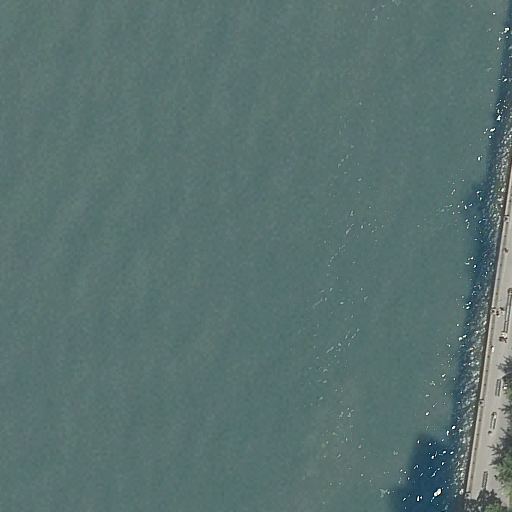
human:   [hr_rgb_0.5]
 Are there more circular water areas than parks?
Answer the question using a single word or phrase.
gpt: no

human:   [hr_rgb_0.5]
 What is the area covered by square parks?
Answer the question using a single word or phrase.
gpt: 0m2

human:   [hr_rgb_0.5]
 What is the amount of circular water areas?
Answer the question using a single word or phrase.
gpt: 0

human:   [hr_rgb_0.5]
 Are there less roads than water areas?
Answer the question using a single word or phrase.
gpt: no

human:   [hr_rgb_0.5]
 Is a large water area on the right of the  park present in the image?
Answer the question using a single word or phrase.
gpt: no

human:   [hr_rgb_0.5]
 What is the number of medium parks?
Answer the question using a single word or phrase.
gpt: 0

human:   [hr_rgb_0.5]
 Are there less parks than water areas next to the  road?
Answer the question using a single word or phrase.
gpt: no

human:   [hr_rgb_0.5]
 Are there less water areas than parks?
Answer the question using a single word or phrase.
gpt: no

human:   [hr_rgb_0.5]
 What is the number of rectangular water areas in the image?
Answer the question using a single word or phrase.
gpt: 1

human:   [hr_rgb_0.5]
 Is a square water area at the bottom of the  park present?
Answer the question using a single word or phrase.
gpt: no

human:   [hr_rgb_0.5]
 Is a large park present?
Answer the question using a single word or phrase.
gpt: yes

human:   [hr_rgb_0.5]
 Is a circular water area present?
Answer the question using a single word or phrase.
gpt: no

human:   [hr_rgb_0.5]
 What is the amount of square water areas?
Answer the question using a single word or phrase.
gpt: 0

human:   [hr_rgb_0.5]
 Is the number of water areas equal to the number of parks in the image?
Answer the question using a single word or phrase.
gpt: yes

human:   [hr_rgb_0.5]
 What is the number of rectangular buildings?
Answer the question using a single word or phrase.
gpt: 0

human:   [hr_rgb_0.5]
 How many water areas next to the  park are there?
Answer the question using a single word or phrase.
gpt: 1

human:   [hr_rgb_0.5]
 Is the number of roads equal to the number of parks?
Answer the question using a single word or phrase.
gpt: yes

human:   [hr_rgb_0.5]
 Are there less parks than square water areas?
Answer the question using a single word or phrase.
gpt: no

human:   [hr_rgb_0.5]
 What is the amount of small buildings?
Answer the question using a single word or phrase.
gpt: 0

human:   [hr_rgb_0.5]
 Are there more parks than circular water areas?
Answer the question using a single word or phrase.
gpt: yes

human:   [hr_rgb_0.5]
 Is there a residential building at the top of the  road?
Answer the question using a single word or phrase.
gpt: no

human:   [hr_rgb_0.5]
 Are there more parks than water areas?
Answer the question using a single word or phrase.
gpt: no

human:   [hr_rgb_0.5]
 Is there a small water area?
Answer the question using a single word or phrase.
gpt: no

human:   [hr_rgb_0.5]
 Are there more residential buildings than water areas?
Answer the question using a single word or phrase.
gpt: no

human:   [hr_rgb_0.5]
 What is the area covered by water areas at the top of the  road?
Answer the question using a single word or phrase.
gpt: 0m2

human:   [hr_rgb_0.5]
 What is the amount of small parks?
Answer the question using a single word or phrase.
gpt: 0

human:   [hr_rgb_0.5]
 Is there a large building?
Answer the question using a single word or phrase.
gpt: no

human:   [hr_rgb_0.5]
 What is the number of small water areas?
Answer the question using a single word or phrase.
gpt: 0

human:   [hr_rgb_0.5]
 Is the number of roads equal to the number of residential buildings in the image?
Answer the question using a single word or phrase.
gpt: no

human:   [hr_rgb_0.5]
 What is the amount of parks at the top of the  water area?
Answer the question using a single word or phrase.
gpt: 0

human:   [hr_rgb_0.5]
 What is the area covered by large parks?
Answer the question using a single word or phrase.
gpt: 7881m2

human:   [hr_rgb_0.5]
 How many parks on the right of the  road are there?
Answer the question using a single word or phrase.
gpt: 1

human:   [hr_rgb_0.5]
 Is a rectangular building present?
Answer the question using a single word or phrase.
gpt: no

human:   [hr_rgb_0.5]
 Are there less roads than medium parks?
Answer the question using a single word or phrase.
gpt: no

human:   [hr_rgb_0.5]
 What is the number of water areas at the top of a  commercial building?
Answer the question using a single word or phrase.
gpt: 0

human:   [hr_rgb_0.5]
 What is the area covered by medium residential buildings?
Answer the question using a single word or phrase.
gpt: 0m2